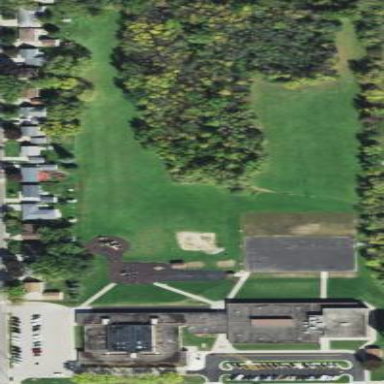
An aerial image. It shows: The area is school with school grounds.